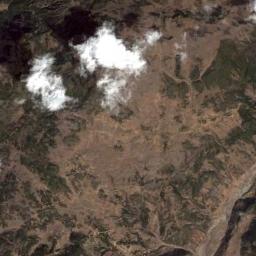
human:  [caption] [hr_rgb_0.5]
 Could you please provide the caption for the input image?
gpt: There is a little thin cloud above the brown farmland .

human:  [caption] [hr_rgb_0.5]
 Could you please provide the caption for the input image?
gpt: The cumulus clouds are located above the wasteland while some ups and downs are on the wasteland .

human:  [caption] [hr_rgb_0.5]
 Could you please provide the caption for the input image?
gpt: Sparse white clouds on the ground where green and yellowish brown intersect .

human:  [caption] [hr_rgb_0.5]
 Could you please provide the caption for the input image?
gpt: The white cloud is above bare land .

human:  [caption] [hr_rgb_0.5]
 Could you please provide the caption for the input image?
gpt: A few pieces of white clouds over a brown mountain .